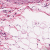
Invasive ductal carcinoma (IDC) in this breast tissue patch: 0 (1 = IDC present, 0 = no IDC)